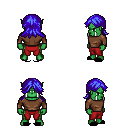
a pixel art fantasy rpg character, male body template, orc, green skin, brown long-sleeve shirt, red pants, blue loose hair, black slippers, four views (front, back, left, right), 2x2 character sprite sheet, small pixel art, hard edges, no anti-aliasing